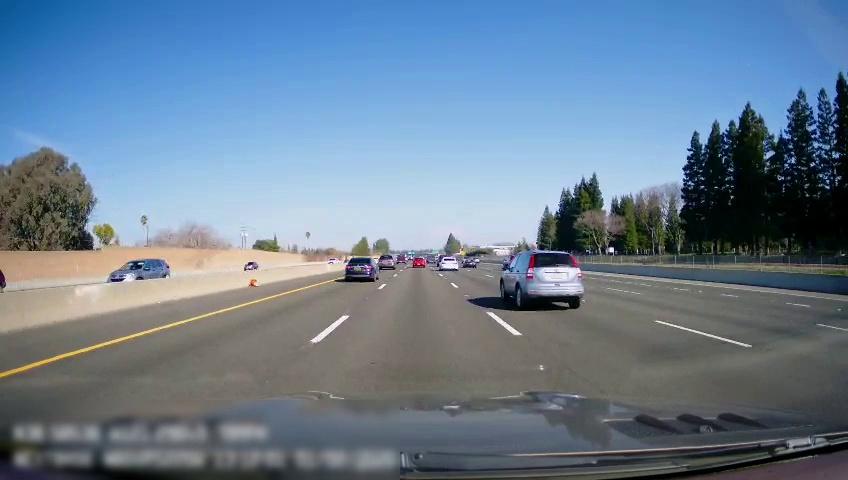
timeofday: Day
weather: Sunny
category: Drivable Space
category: Vehicles | Car
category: Vehicles | SUV
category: Vehicles | Car
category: Drivable Space
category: Vehicles | SUV
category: Vehicles | Car
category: Vehicles | SUV
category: Vehicles | SUV
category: Vehicles | Car
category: Vehicles | SUV
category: Vehicles | Car
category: Vehicles | Car
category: Lanes | Alternate Lane
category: Lanes | Alternate Lane
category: Lanes | Alternate Lane
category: Lanes | Alternate Lane
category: Lanes | Current Lane
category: Lanes | Current Lane
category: Lanes | Alternate Lane